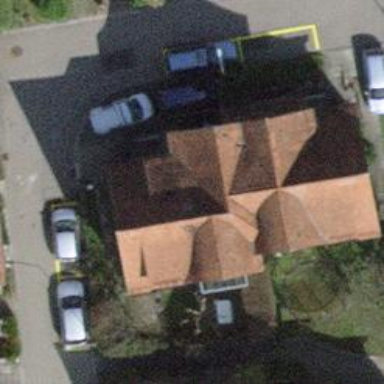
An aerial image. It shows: Semi-detached house.